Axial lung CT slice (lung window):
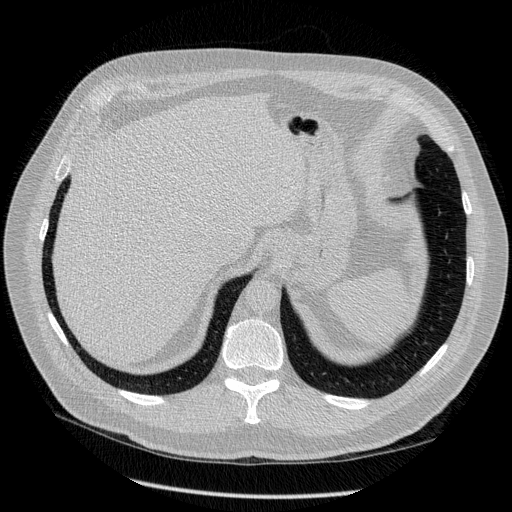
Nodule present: no